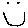
Label: smiley face